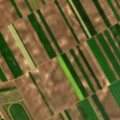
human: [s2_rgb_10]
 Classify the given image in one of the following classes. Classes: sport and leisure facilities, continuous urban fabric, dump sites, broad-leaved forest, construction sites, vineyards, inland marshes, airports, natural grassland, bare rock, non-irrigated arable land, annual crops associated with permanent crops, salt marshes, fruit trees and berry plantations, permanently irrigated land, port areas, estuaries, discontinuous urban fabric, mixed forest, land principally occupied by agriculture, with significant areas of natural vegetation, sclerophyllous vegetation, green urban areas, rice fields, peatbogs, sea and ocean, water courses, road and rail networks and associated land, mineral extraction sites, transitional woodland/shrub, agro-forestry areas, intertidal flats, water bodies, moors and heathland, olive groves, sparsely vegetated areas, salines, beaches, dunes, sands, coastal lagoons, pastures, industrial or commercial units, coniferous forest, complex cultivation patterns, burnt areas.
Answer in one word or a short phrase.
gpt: discontinuous urban fabric, non-irrigated arable land